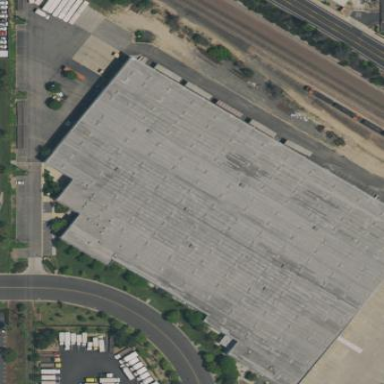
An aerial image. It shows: Warehouse building.